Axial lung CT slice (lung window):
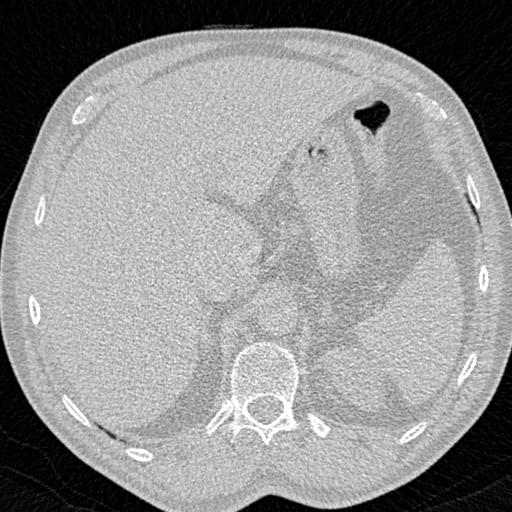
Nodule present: no